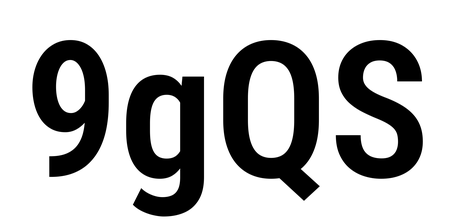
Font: Roboto_Condensed_SemiBold